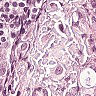
Metastatic tissue present: yes